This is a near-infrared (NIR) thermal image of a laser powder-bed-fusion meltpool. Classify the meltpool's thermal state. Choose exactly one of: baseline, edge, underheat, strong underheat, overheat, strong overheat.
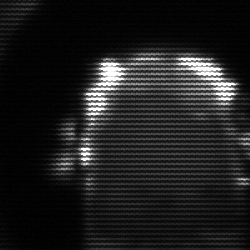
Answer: baseline